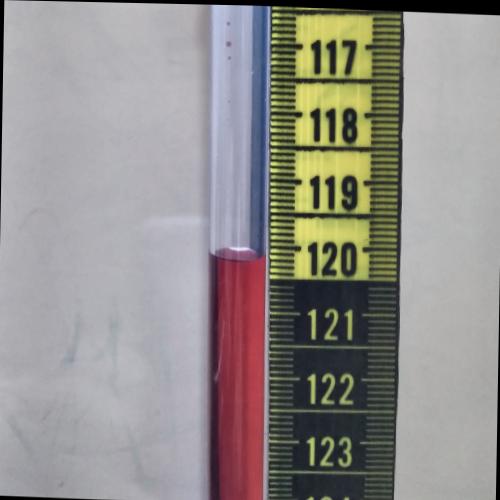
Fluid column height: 120.2 cm